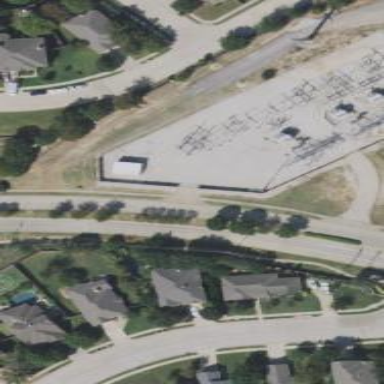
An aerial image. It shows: Outdoor distribution power substation.